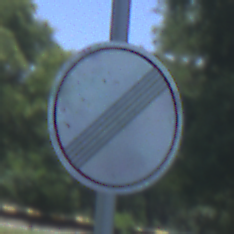
Verkehrszeichen: EndeSaemtlicherBegrenzungen
Umgebung: Outdoor, Nature
Tageszeit: Midday
Wetter: Clear
Licht: Natural
Jahreszeit: Summer
Kontrast: HighContrast